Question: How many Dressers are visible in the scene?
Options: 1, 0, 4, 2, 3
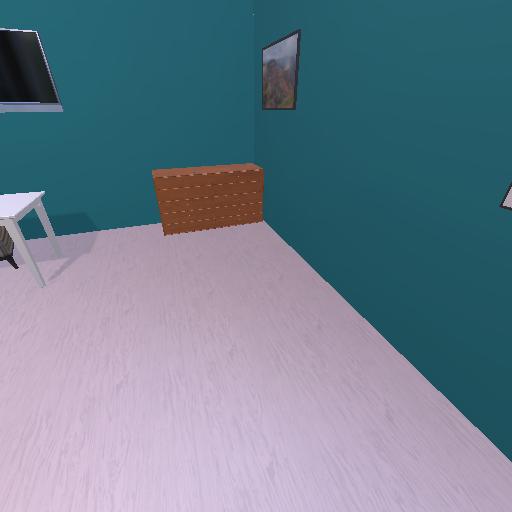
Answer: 1